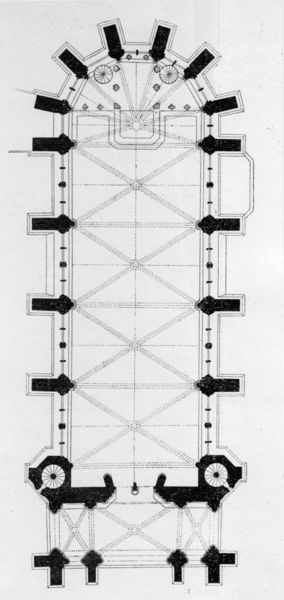
Titel: St. Chapelle, Oberkirche (Grundriß)
Standort: Paris
Institution: Saint Chapelle
Schlagwörter: weiß, pfeiler, schwarz, säule, säulen, architektur, kirche, turm, schiff, mauer, saal, joche, romantik, halle, eingang, gewölbe, kreuz, türme, entwurf, hauptschiff, langhaus, portal, kreuzgewölbe, altarraum, apsis, chor, plan, ausgang, joch, sakralbau, basilika, grundriss, bauplan, zweidimensional, vierung, westwerk, konchen, strebepfeiler, gebundenes system, einschiff